Field crop: tomato
Growth stage: 2
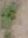
Species: solanum